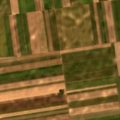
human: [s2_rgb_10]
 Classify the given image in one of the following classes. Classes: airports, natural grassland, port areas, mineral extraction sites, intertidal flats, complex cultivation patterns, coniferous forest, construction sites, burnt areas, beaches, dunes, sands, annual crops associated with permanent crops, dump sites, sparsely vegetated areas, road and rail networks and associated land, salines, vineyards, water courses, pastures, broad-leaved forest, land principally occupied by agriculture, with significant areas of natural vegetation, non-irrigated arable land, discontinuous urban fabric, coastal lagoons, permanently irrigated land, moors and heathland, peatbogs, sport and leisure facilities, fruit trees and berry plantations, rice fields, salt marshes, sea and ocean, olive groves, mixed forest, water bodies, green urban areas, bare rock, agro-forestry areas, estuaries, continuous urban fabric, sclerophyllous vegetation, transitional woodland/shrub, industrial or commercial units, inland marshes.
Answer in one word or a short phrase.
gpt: non-irrigated arable land